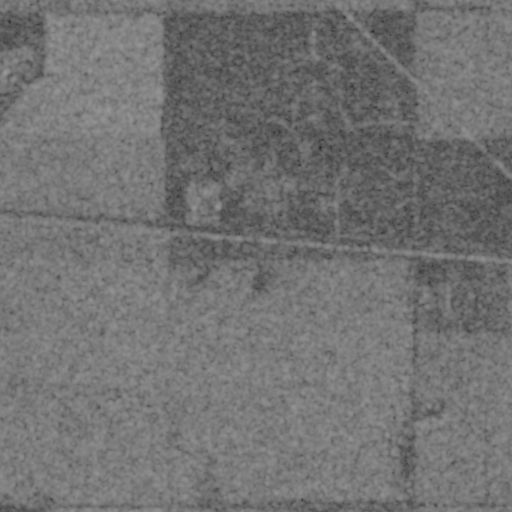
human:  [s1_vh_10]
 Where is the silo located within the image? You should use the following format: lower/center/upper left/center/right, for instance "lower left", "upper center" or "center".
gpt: The silo is located in the upper left of the image.
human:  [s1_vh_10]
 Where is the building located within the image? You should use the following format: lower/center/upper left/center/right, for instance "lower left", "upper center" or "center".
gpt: The building is located in the upper left of the image.
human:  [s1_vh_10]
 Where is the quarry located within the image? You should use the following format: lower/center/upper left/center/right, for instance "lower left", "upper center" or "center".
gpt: There is no quarry in the image.

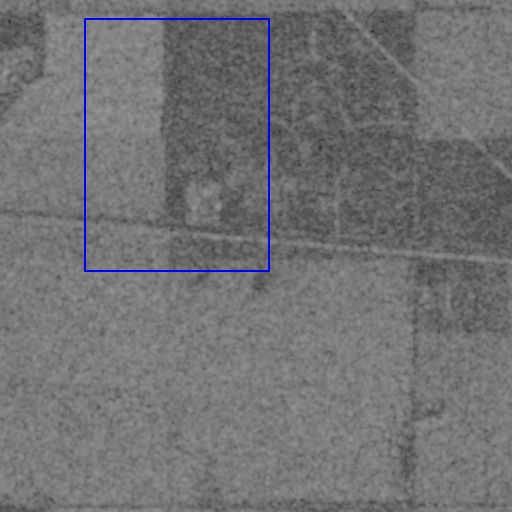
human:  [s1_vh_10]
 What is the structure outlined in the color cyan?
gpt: There is no cyan outline.
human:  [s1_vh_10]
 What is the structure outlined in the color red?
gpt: There is no structure outlined in red.